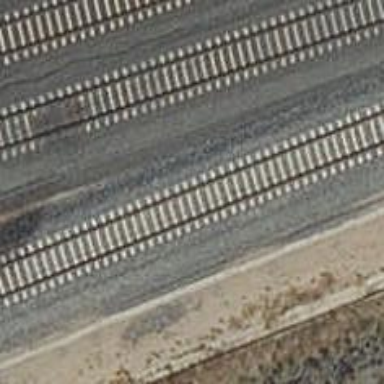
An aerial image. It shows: Railway track with contact line for electrification.